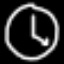
Label: clock